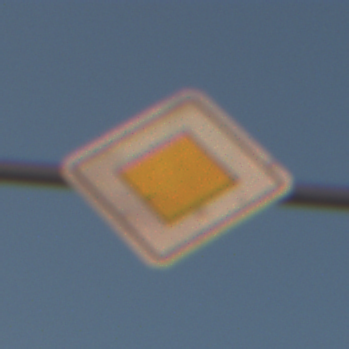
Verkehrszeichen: Vorfahrtsstrasse
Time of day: SunriseSunset
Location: Outdoor (Nature)
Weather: PartlyCloudy
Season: NotSpecified
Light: Natural